Question: I have created an app with the 'ViewPager' Library with three fragments and it works fine But my question here is that how can i change the animation of the 'ViewPager'?
Like this Animation:

You can see That it nicely animate it like a cube!!
So any Help?
Thanks in advance :) !!
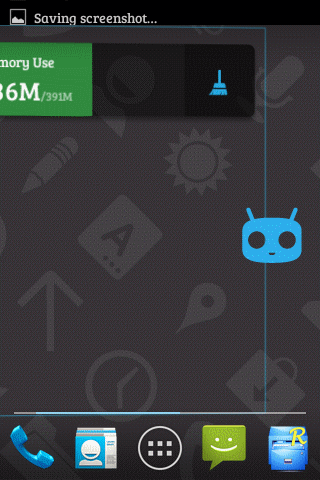
Answer: You have to supply your 'ViewPager' with a <URL>.
Create a class which implements 'PageTransformer' and override 'transformPage()' according to your desired animation.
'''
public class CustomPageTransformer implements ViewPager.PageTransformer {
public void transformPage(View view, float position) {
}
}
'''
'''
ViewPager pager = (ViewPager) findViewById(R.id.pager);
pager.setPageTransformer(true, new CustomPageTransformer());
'''
You can find a couple of examples <URL>.